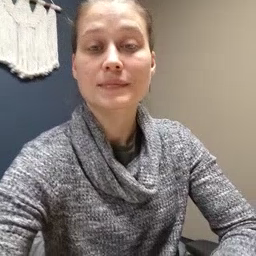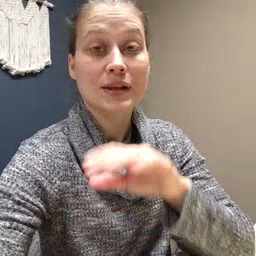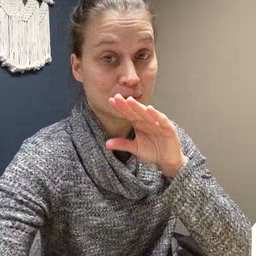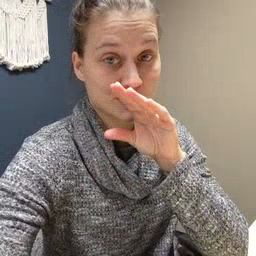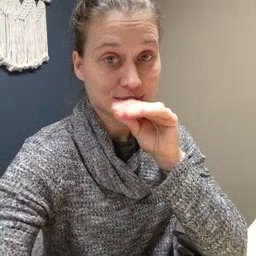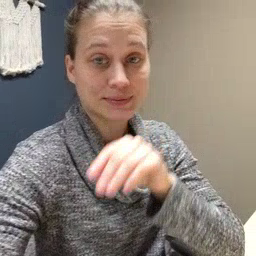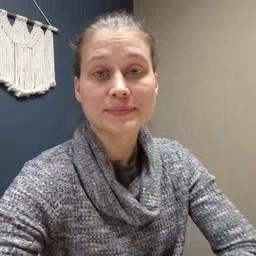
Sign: goose